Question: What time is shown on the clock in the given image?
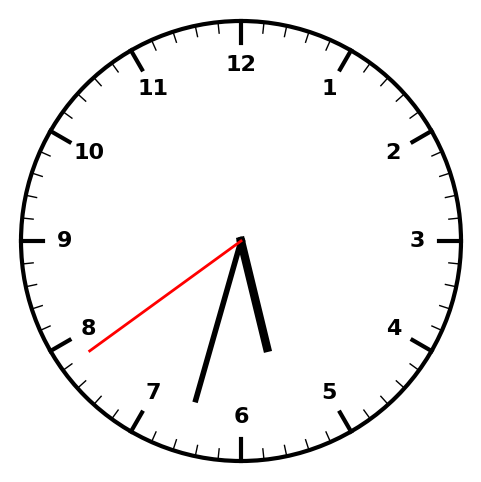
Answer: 05:32:39